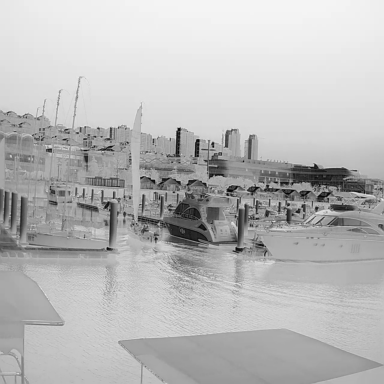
There are six objects shown in the infrared image, including three canoes, and three sailboats.